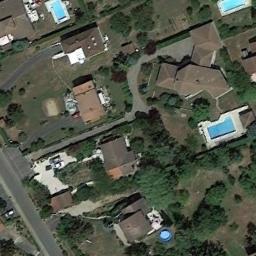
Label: medium_residential